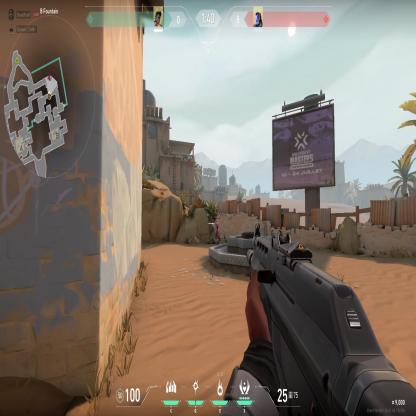
Label: enemy